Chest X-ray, AP view. Patient: 47 years old, sex M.
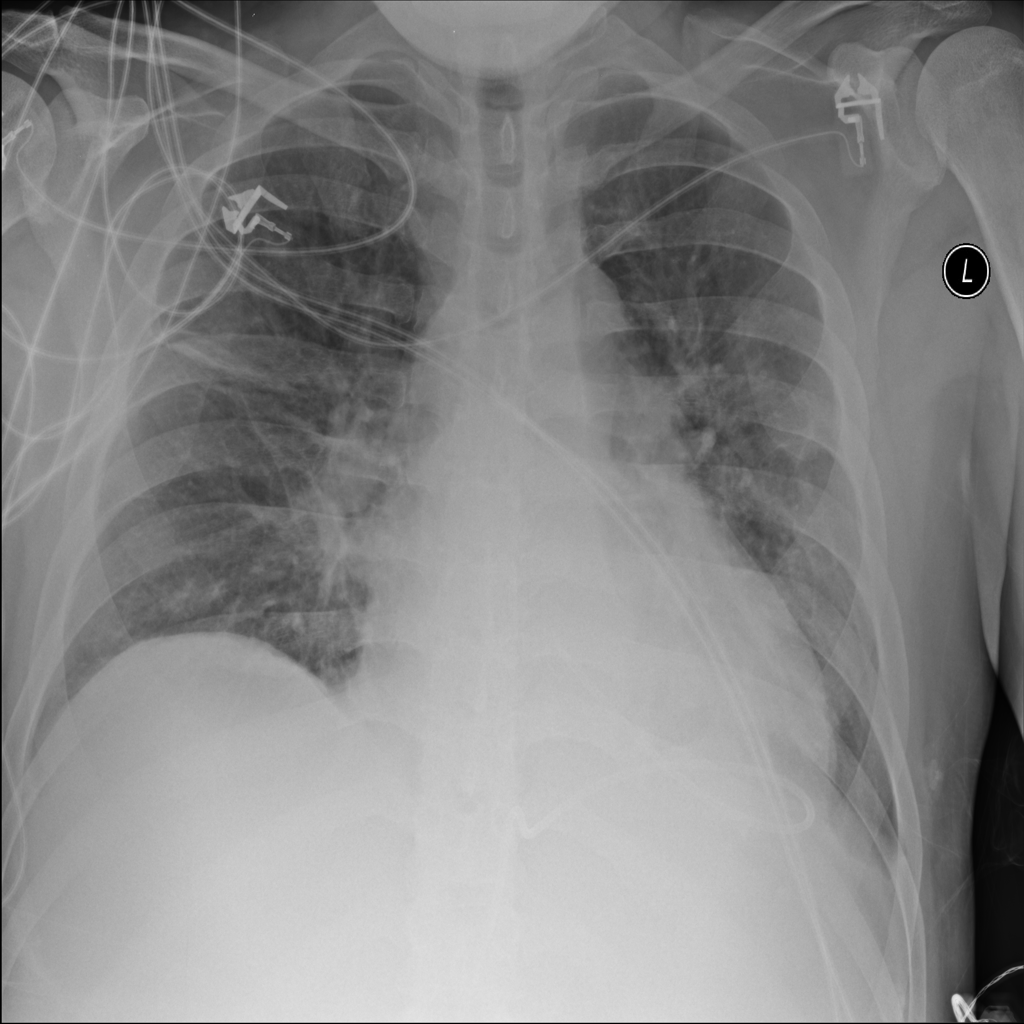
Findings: Infiltration